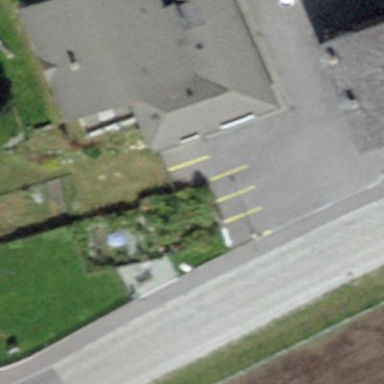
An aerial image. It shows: Street side parking area.